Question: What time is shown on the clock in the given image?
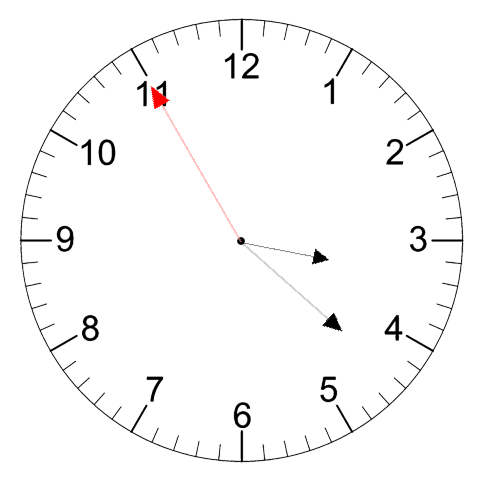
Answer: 03:21:55